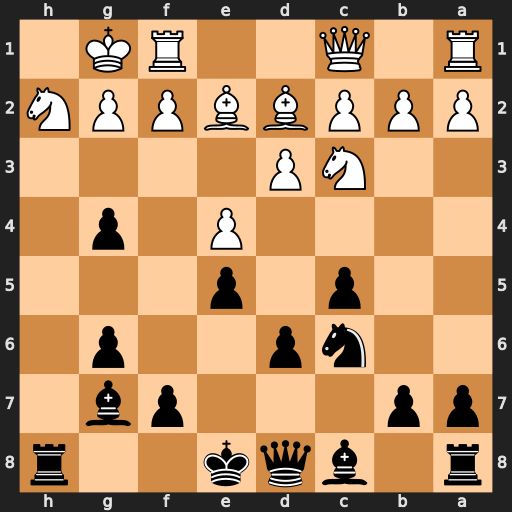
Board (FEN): r1bqk2r/pp3pb1/2np2p1/2p1p3/4P1p1/2NP4/PPPBBPPN/R1Q2RK1
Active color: b
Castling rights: kq
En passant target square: -
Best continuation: Qh4 Bf4 exf4